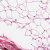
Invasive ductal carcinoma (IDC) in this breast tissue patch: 0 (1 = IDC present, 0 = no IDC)